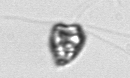
Label: Pyramimonas_longicauda